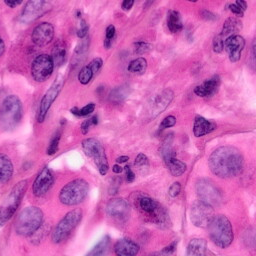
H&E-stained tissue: Pancreatic